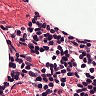
Metastatic tissue present: no